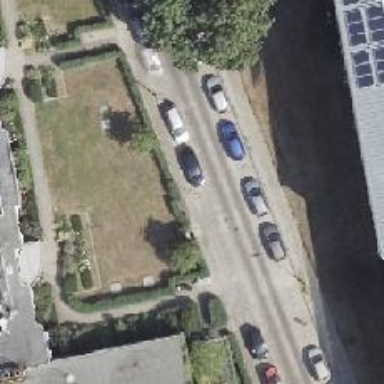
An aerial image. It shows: There is parking obstacle present.